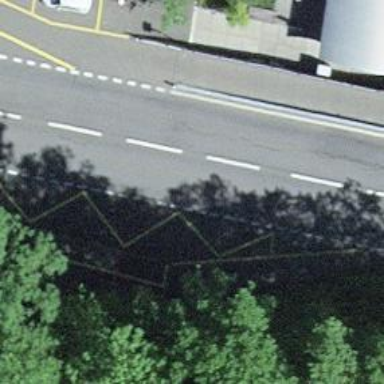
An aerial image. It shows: Bus stop with stop position for public transport.